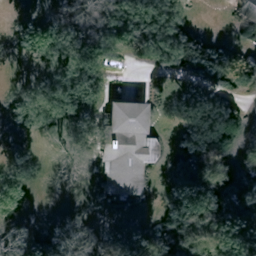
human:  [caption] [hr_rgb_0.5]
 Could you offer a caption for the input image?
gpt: A villa with lush plants surrounded is in the sparse residential area .

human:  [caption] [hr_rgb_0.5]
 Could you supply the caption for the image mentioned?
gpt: A villa with lush plants surrounded is in the sparse residential area .

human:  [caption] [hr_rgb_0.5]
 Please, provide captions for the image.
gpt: This is a sparse residential area with a villa surrounded by lush plants .

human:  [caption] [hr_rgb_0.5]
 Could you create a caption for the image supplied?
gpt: A villa is surrounded by lush plants in the sparse residential area .

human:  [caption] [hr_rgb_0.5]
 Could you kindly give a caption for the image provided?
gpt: A villa with lush plants surrounded .